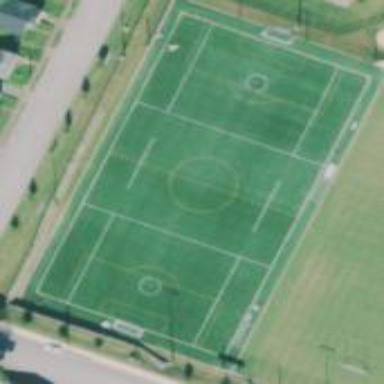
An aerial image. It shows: Rugby league pitch for leisure land.